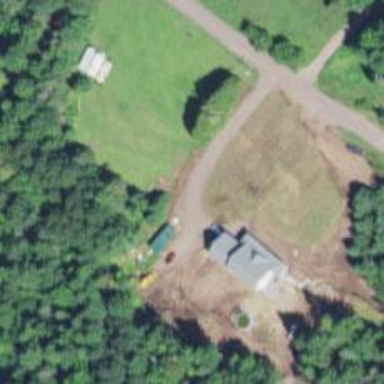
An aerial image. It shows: Driveway.